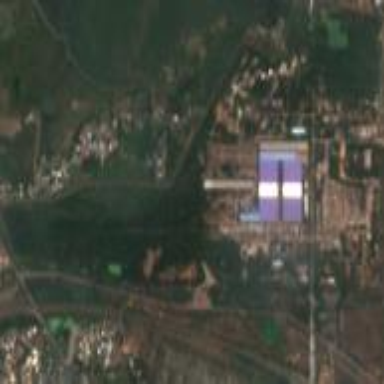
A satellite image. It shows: Industrial area with factory.